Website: walmart
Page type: billing-address
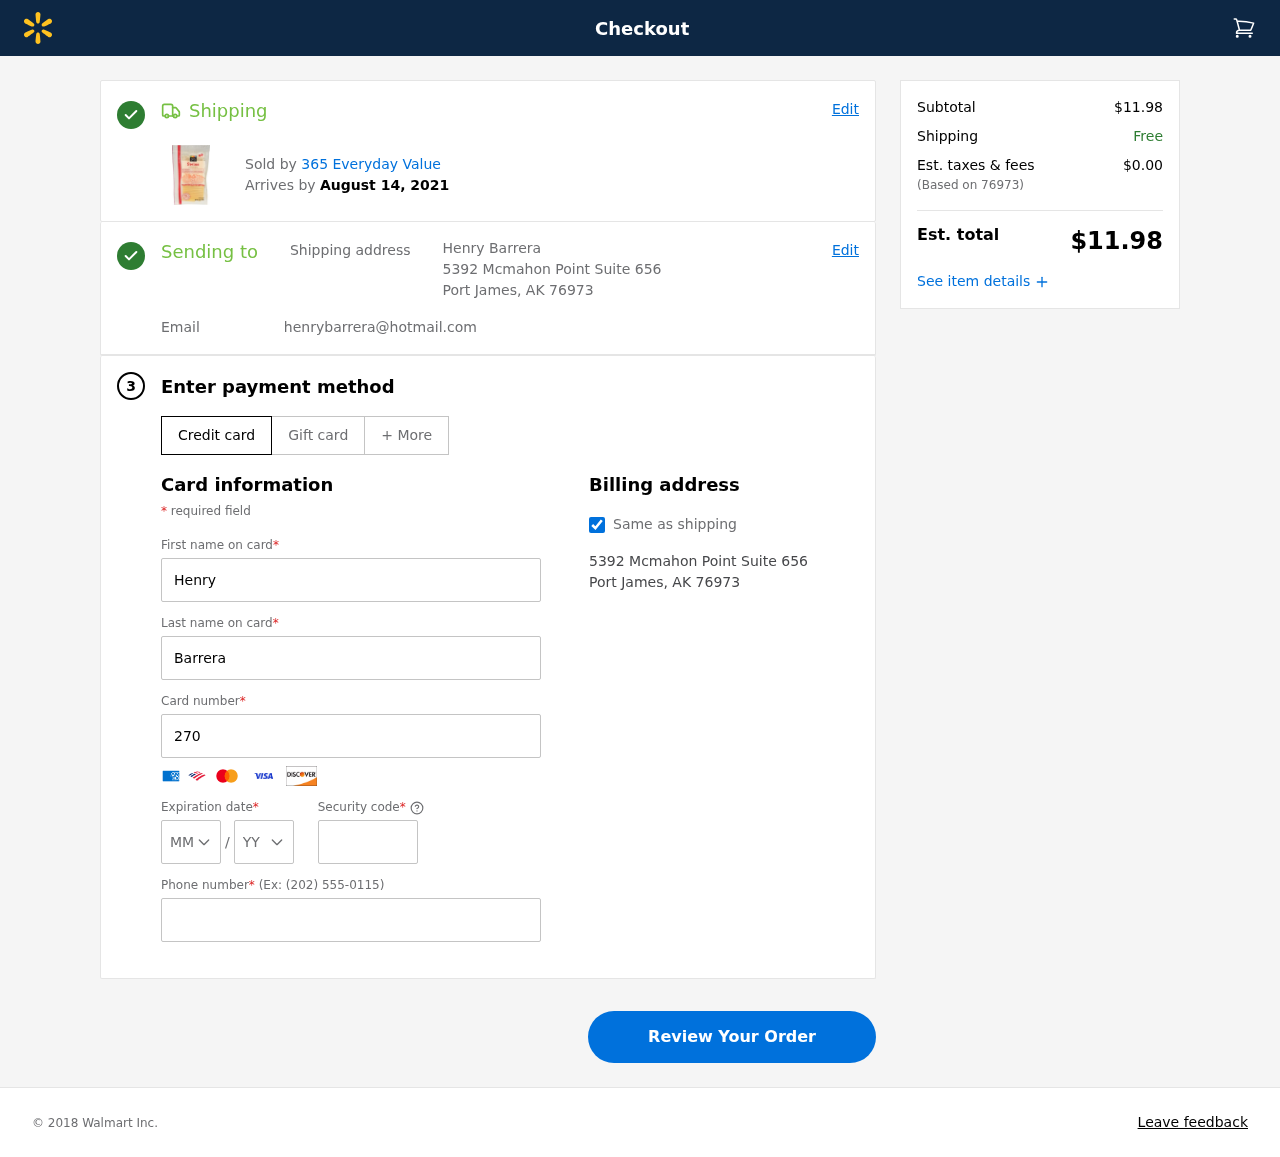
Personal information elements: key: PII_CARD_CVV
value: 134
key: PII_CARD_EXPIRY_MONTH
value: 09
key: PII_CARD_EXPIRY_YEAR
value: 26
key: PII_CARD_NUMBER
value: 2704 8455 3901 7999
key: PII_CITY_STATE_ZIP
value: Port James, AK 76973
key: PII_EMAIL
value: henrybarrera@hotmail.com
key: PII_FIRSTNAME
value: Henry
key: PII_FULLNAME
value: Henry Barrera
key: PII_LASTNAME
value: Barrera
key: PII_PHONE
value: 7518889809
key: PII_POSTCODE
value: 76973
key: PII_STREET
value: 5392 Mcmahon Point Suite 656
Product elements: key: PRODUCT1_BRAND
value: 365 Everyday Value
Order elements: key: ORDER_DELIVERY_DATE
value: August 14, 2021
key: ORDER_SUBTOTAL
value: $11.98
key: ORDER_TAX
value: $0.00
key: ORDER_TOTAL
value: $11.98